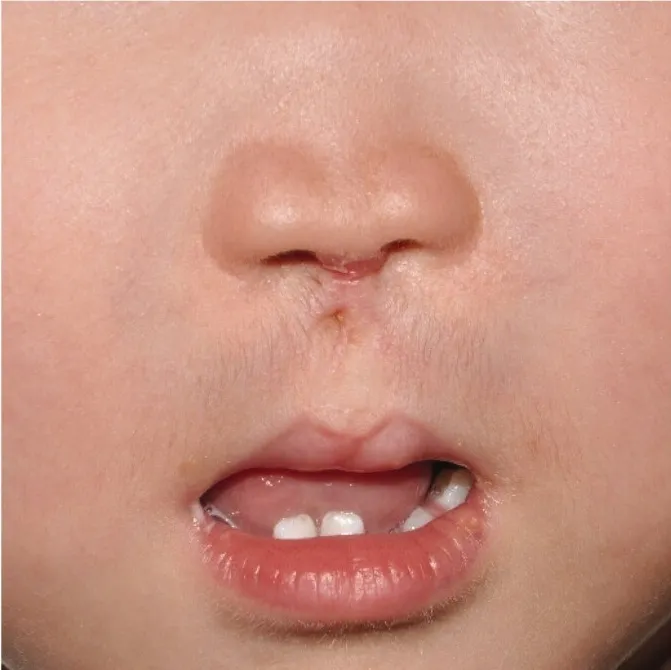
At seven months postoperatively.
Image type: medical_photograph (skin_photograph)